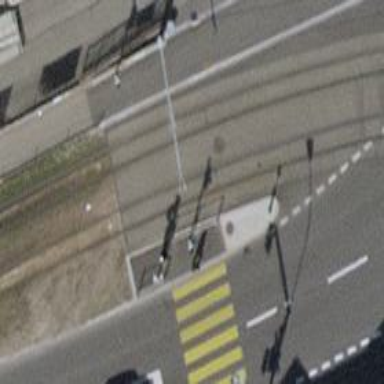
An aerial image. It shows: Crossing for the railway.